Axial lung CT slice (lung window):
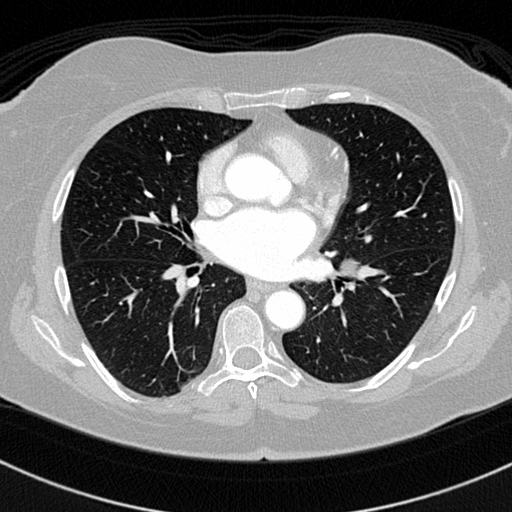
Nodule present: no